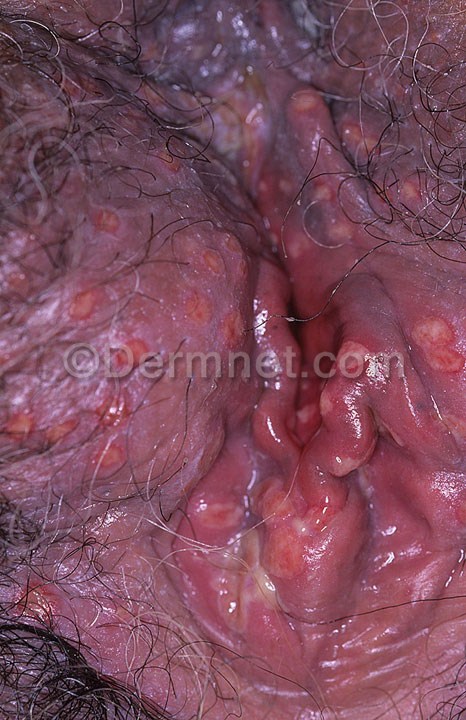
Disease: Herpes HPV and other STDs Photos